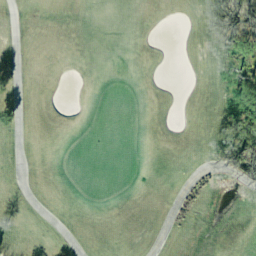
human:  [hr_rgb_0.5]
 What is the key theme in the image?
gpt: golf course